A scalogram (wavelet time-scale view) of one vibration snapshot from a rotating machine is shown. Based on the visible evidence, which rotor condition applies: normal, misalignment, unbalance, looseness?
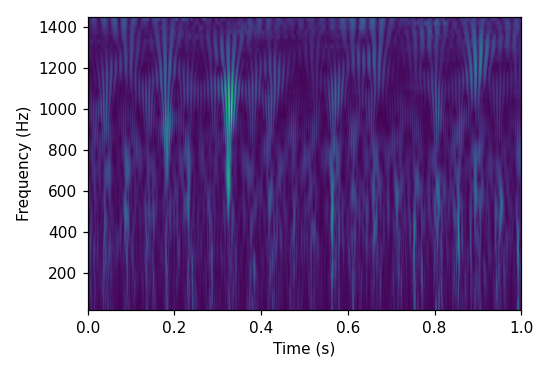
Answer: looseness